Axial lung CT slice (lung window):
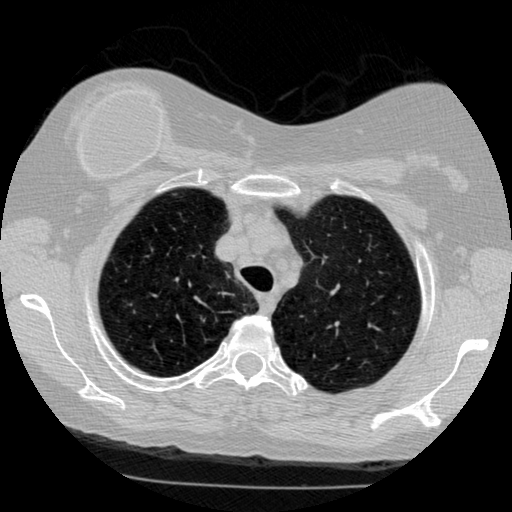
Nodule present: no